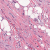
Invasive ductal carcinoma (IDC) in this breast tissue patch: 1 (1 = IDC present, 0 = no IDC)